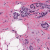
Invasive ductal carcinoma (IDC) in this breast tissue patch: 1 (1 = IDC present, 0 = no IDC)